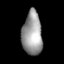
Tissue: lung
Cell type: Fibroblasts
Senescence score: 0.5484
Nuclear area (px): 848
Mean DAPI intensity: 154.68